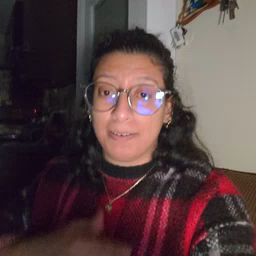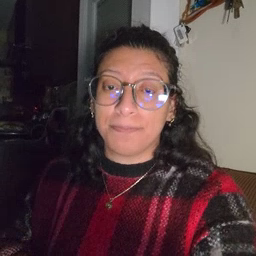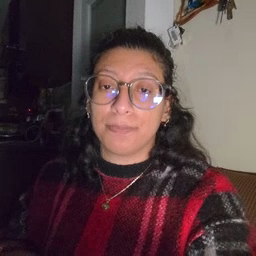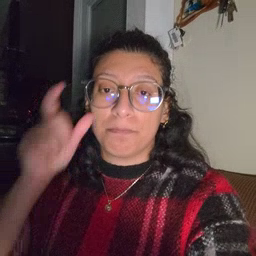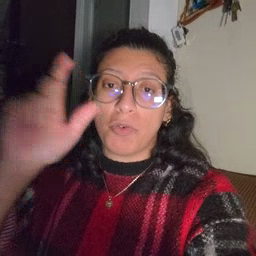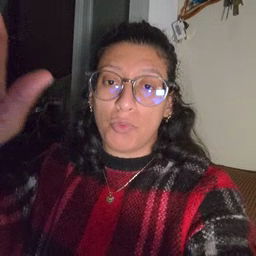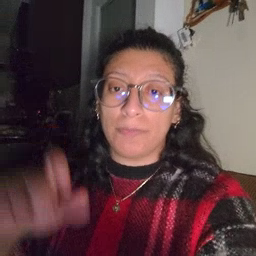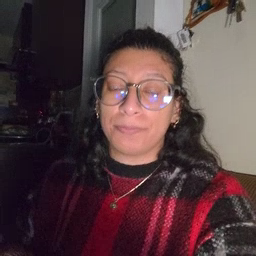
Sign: moon